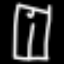
Label: pants